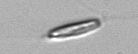
Label: Chrysochromulina